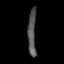
Tissue: skin
Cell type: Others
Senescence score: 0.8296
Nuclear area (px): 377
Mean DAPI intensity: 82.361